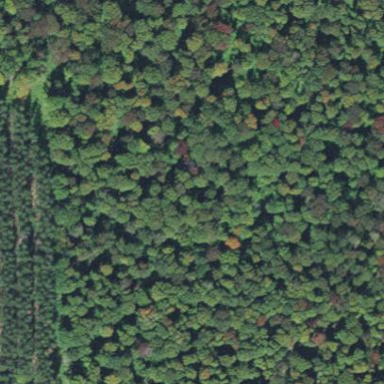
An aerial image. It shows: Nature reserve known as Commercial Forest.